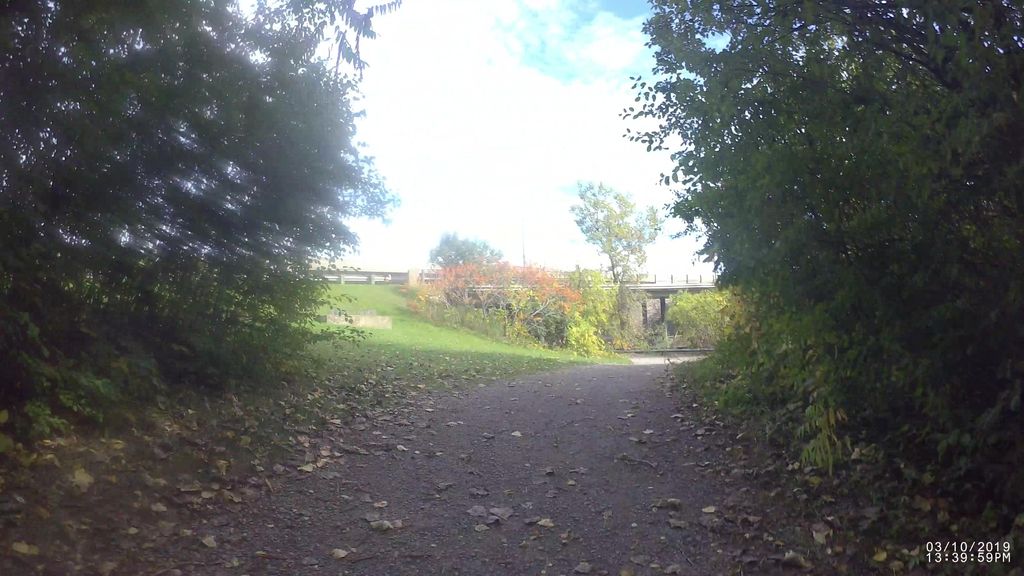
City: montreal